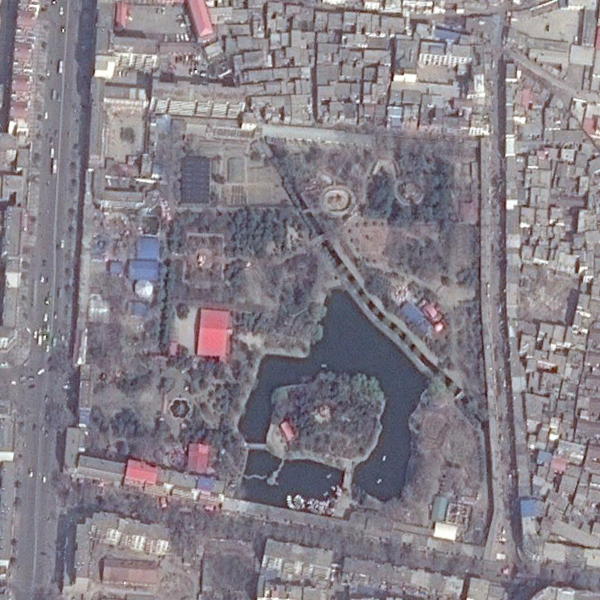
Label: Park